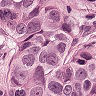
Metastatic tissue present: yes